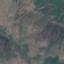
Land use / land cover class: HerbaceousVegetation